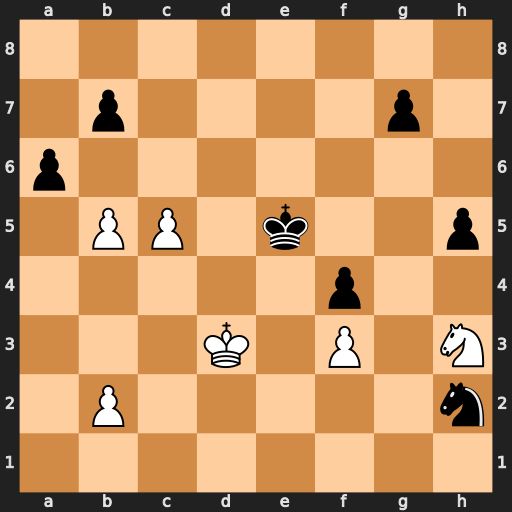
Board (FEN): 8/1p4p1/p7/1PP1k2p/5p2/3K1P1N/1P5n/8
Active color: w
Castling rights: -
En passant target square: -
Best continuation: c6 Kd6 cxb7 Kc7 bxa6